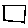
Label: square